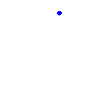
Particle: electron